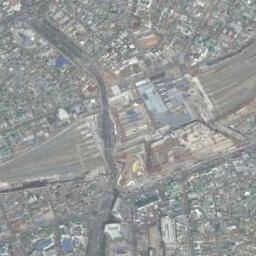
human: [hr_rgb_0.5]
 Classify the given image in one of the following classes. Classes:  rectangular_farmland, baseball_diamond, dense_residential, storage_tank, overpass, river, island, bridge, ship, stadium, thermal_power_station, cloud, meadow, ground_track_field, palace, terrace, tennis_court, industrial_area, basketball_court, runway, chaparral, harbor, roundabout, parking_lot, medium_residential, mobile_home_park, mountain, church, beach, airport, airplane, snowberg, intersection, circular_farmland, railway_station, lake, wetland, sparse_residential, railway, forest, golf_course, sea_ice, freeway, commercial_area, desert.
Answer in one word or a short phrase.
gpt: railway_station